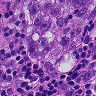
Metastatic tissue present: yes